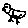
Label: bird